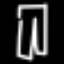
Label: pants